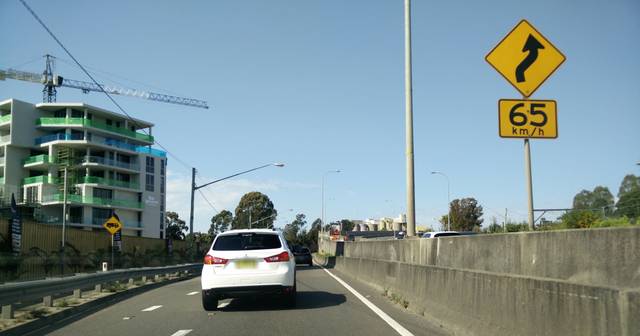
Region: Australia
Coordinates: -33.883, 151.07